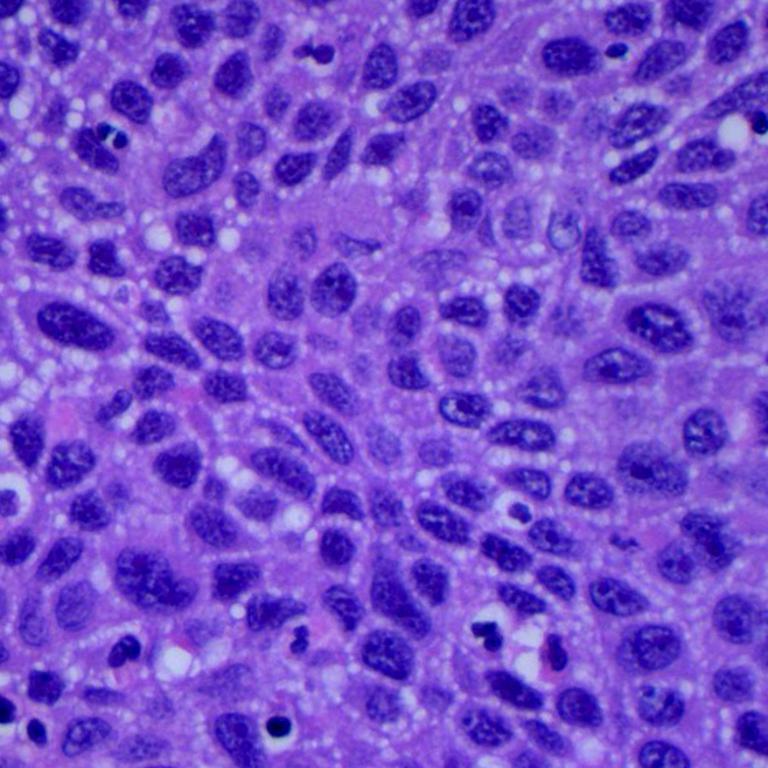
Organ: lung
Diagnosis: squamous carcinomas